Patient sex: F
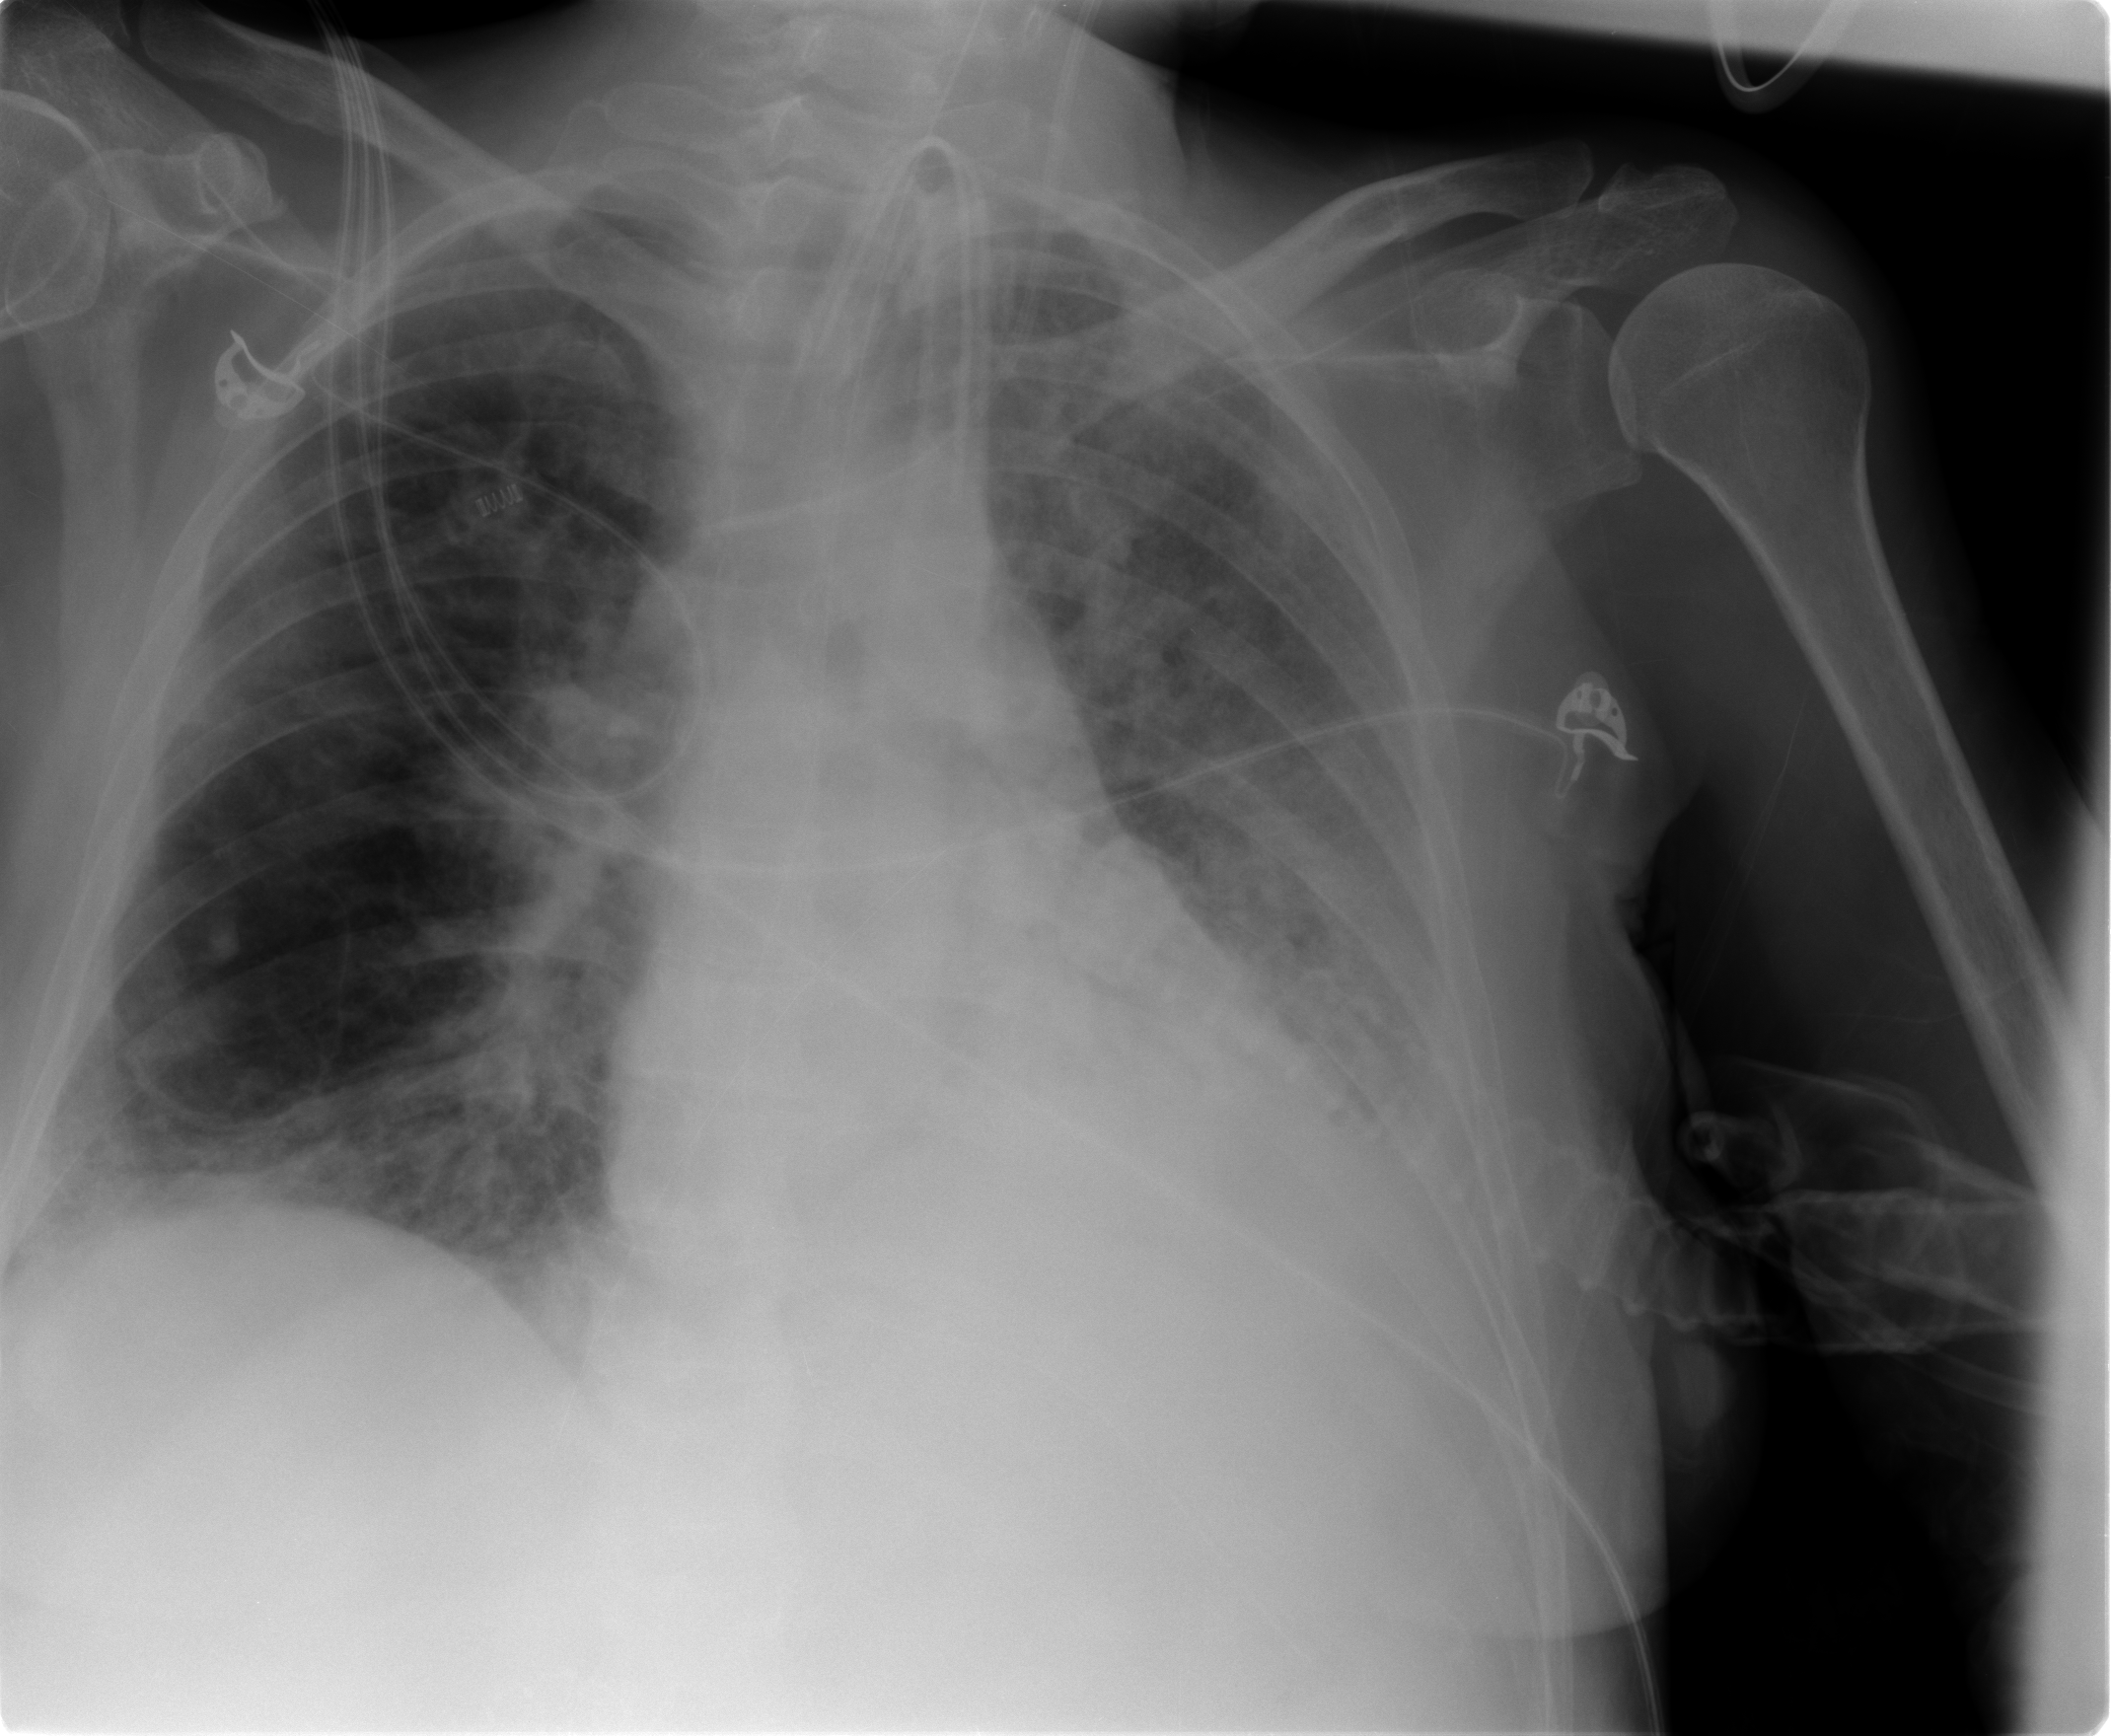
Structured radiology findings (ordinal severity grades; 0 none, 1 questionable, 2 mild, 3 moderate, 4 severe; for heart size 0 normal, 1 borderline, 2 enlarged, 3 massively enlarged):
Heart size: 2
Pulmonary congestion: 2
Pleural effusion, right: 2
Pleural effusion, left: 2
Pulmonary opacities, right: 3
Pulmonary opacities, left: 3
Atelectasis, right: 2
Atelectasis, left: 3